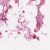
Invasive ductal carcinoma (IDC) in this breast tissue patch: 0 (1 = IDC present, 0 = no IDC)